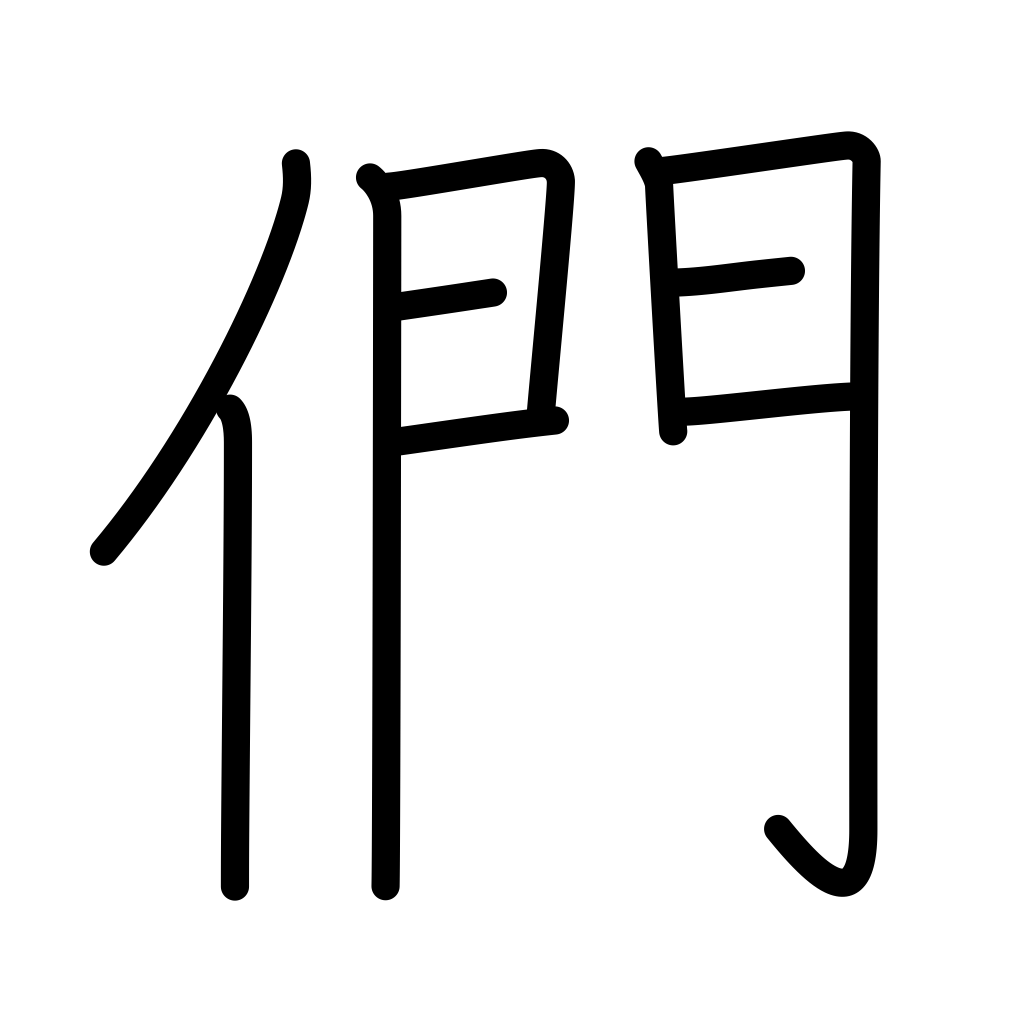
Meaning: plural suffix